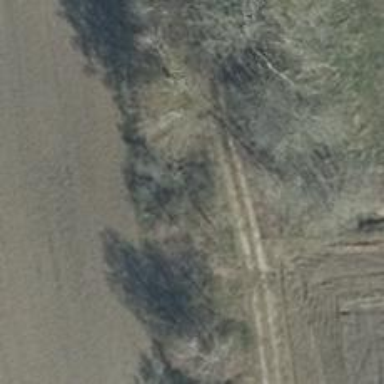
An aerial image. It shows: Row of deciduous broadleaved trees.